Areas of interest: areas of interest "Beijing Xihongmen Kungfu Football Field"
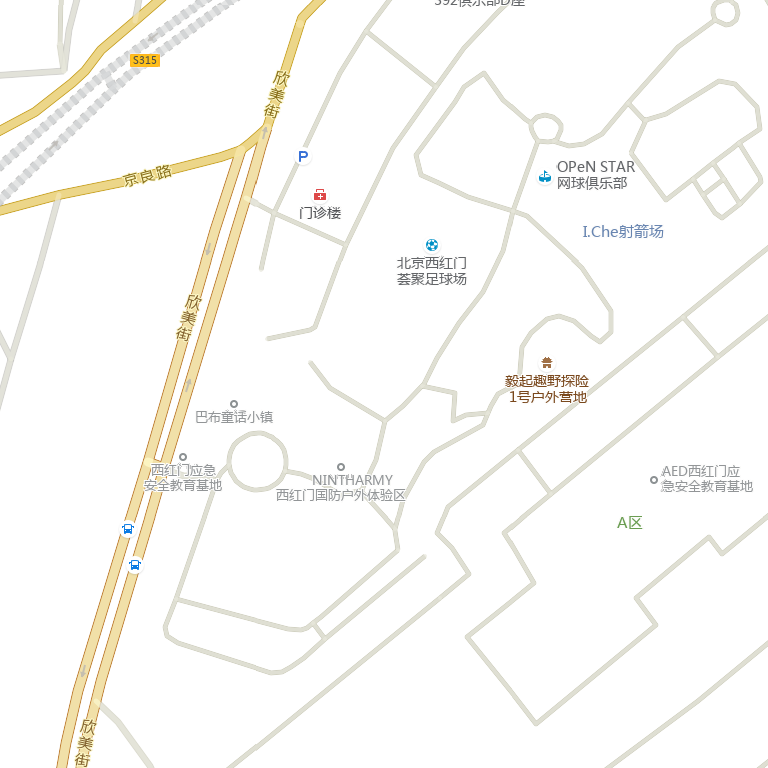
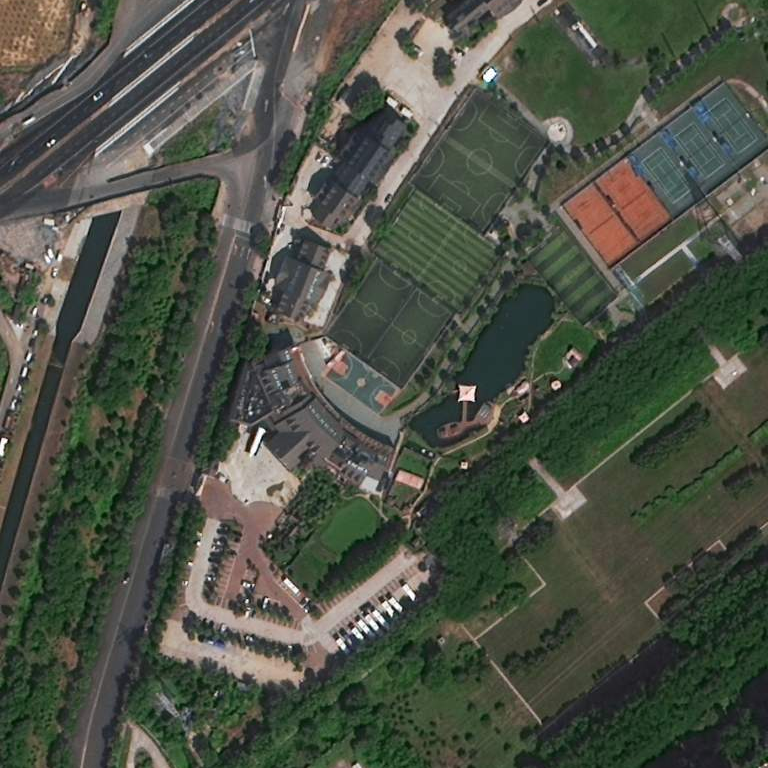